Question: I am integrating android Paypal SDK in my Android app, here I have got my client id and using in my code, When I start transaction with "Pay with Paypal" then I get error message "Payment information is invalid, please correct and submit again";
Any suggestion ??
Logs :
'''
03-30 16:58:50.106 <PHONE>/com.example.paypaldemo.app E/paypal.sdk: request failure with http statusCode:400,exception:org.apache.http.client.HttpResponseException: Bad Request
03-30 16:58:50.106 <PHONE>/com.example.paypaldemo.app E/paypal.sdk: request failed with server response:{"name":"VALIDATION_ERROR","details":[{"field":"redirect_urls","issue":"This field required when payment_method is 'paypal'"}],"message":"Invalid request - see details","information_link":"https://developer.paypal.com/webapps/developer/docs/api/#VALIDATION_ERROR","debug_id":"587f8072ed4d6"}
03-30 16:58:50.130 <PHONE>/com.example.paypaldemo.app E/PayPalService: VALIDATION_ERROR
'''
Code :
'''
PayPalPayment payment = new PayPalPayment(new BigDecimal("1.75"), "USD", "hipster jeans",
PayPalPayment.PAYMENT_INTENT_SALE);
Intent intent = new Intent(this, PaymentActivity.class);
intent.putExtra(PaymentActivity.EXTRA_PAYMENT, payment);
startActivityForResult(intent, 0);
'''
Screenshot :

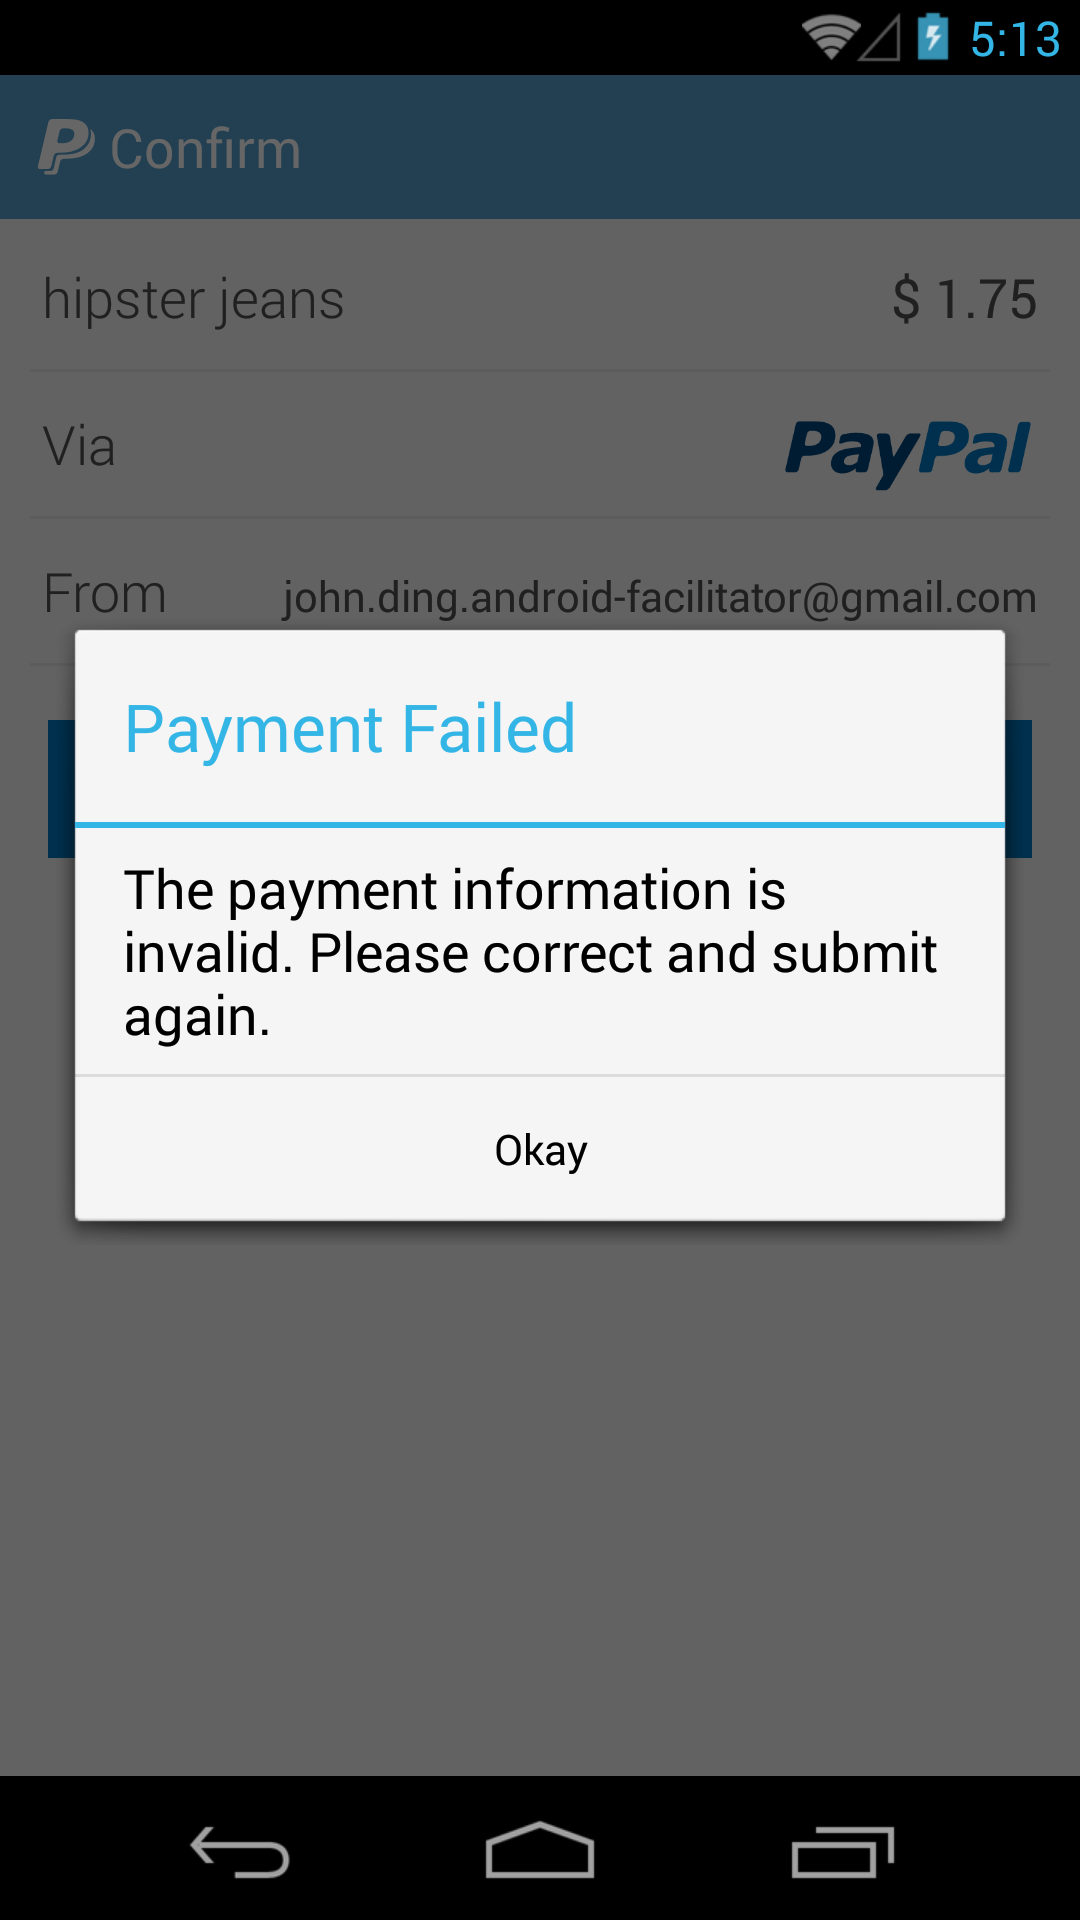
Answer: @Bot - The merchant account (the one associated with the app client ID) cannot be the same one used as the buyer. Looks like maybe that is the case here.
See <URL>
Try using a different account as the buyer.